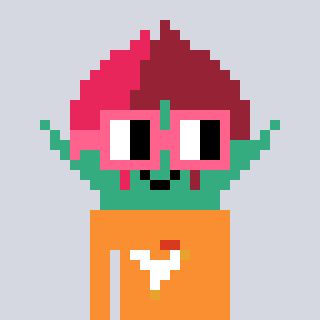
a pixel art character with square pink glasses, a rosebud-shaped head and a orange-colored body on a cool background